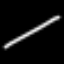
Label: line